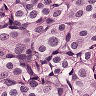
Metastatic tissue present: yes